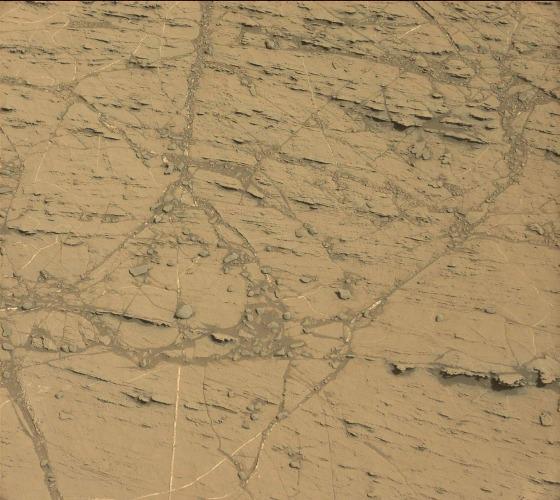
Terrain classes present: Bedrock, Gravel / Sand / Soil, Rock, Shadow